Question: Find the variance in the following histogram, where the data are distributed only above tens and the height of the histogram is an integer multiple of 5. Keep the result of the variance as an integer.
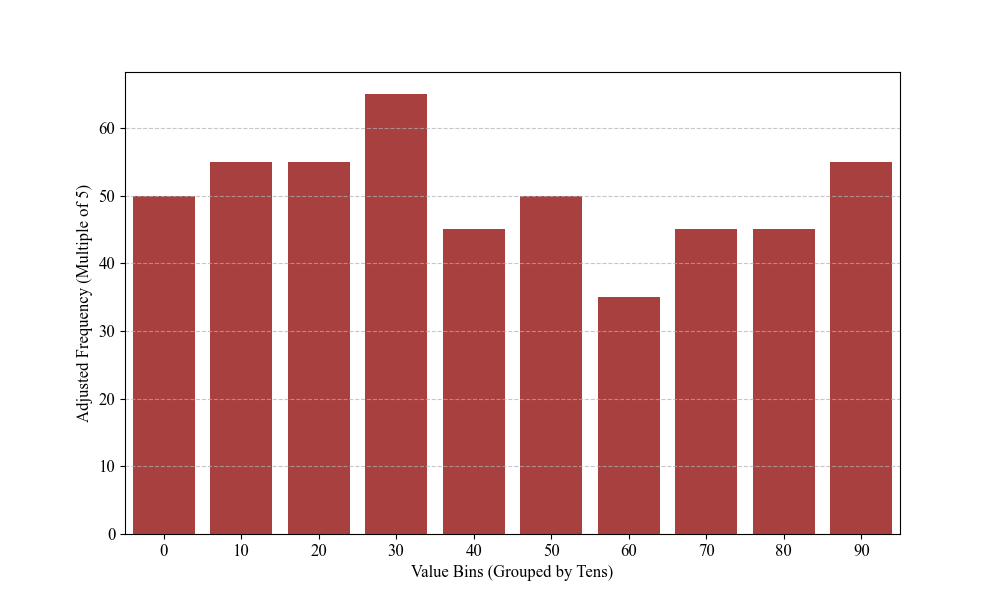
Answer: 842